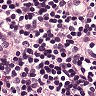
Metastatic tissue present: no